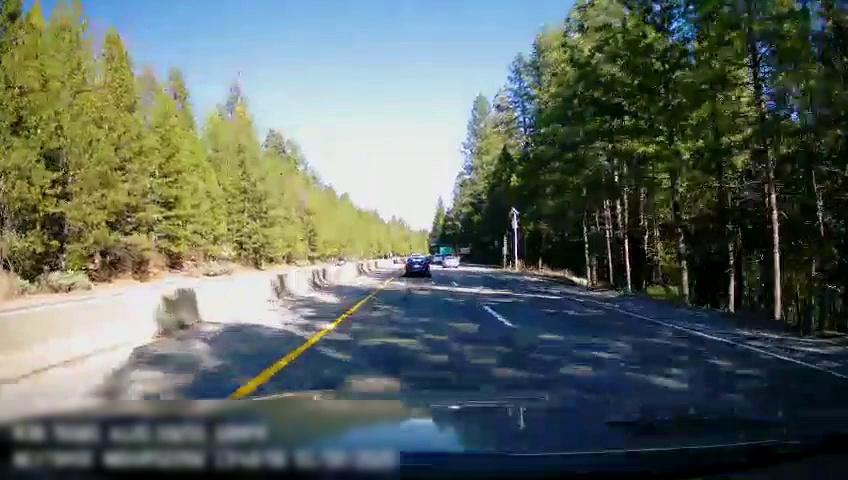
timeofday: Day
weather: Sunny
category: Drivable Space
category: Vehicles | Car
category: Vehicles | Car
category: Vehicles | Car
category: Lanes | Current Lane
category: Lanes | Current Lane
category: Lanes | Alternate Lane
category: Traffic | Signs